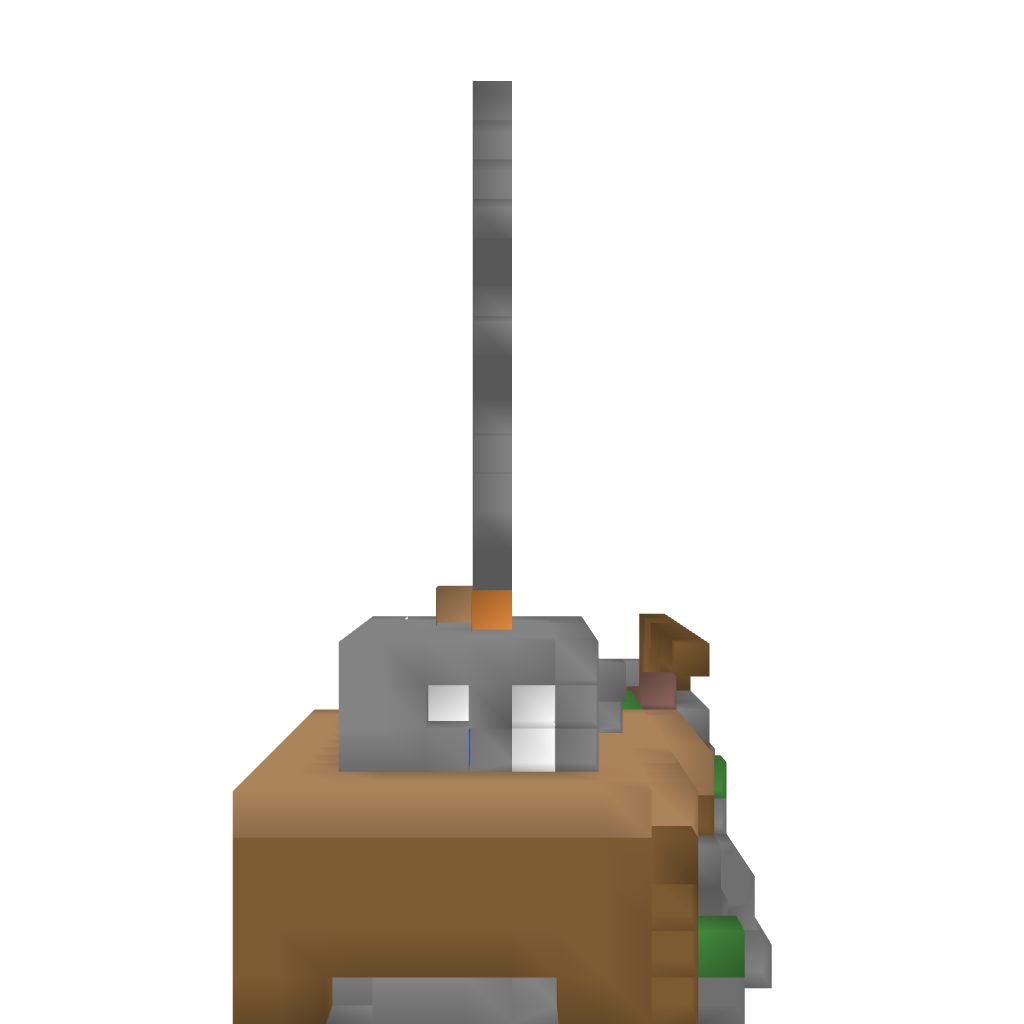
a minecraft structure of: Small House bad low quality